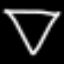
Label: diamond